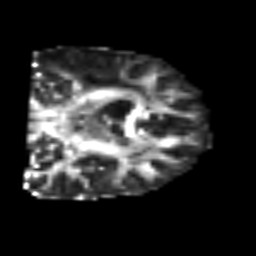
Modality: FA
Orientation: coronal
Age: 43
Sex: male
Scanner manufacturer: siemens
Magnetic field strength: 3 T
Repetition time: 6.1 s
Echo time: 0.101 s